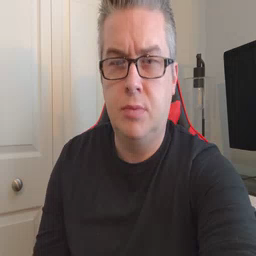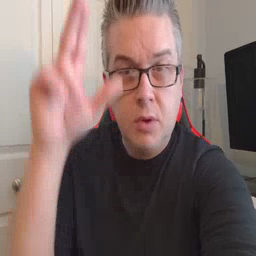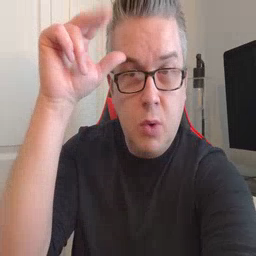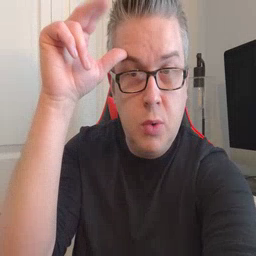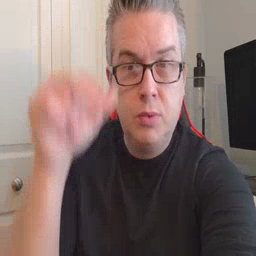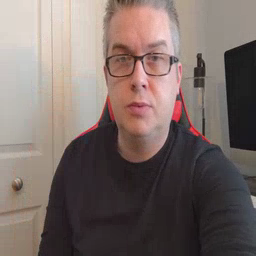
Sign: horse